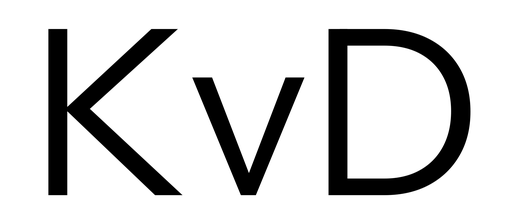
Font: InstrumentSans_Regular